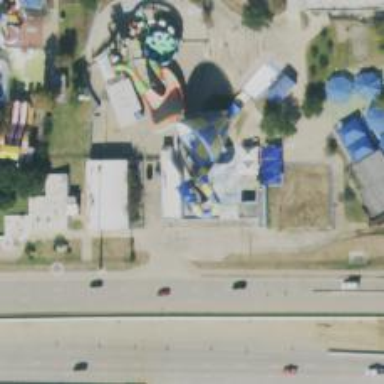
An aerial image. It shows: Tourism attraction featuring water slide.